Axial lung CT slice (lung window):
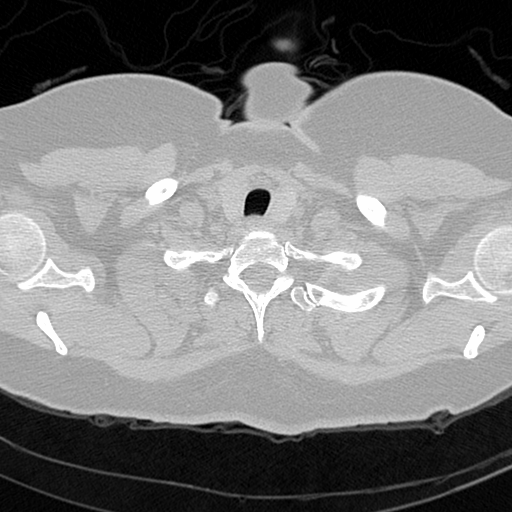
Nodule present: no